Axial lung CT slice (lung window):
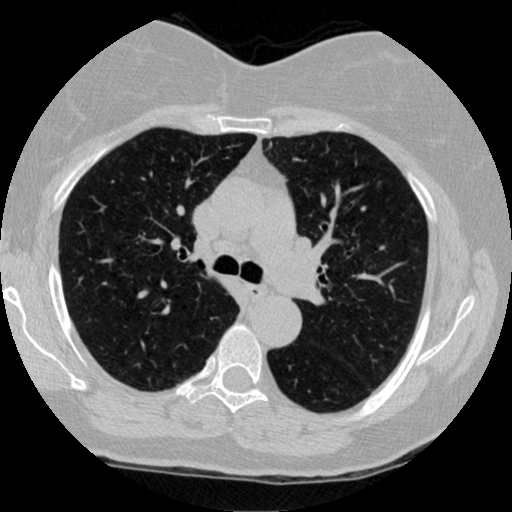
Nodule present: no